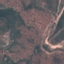
Label: HerbaceousVegetation